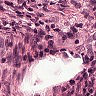
Metastatic tissue present: no